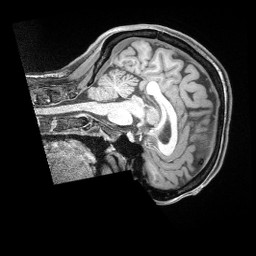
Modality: T1w
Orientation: sagittal
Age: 33
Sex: female
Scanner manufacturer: siemens
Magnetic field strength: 3 T
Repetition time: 2 s
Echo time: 0.00211 s